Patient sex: F
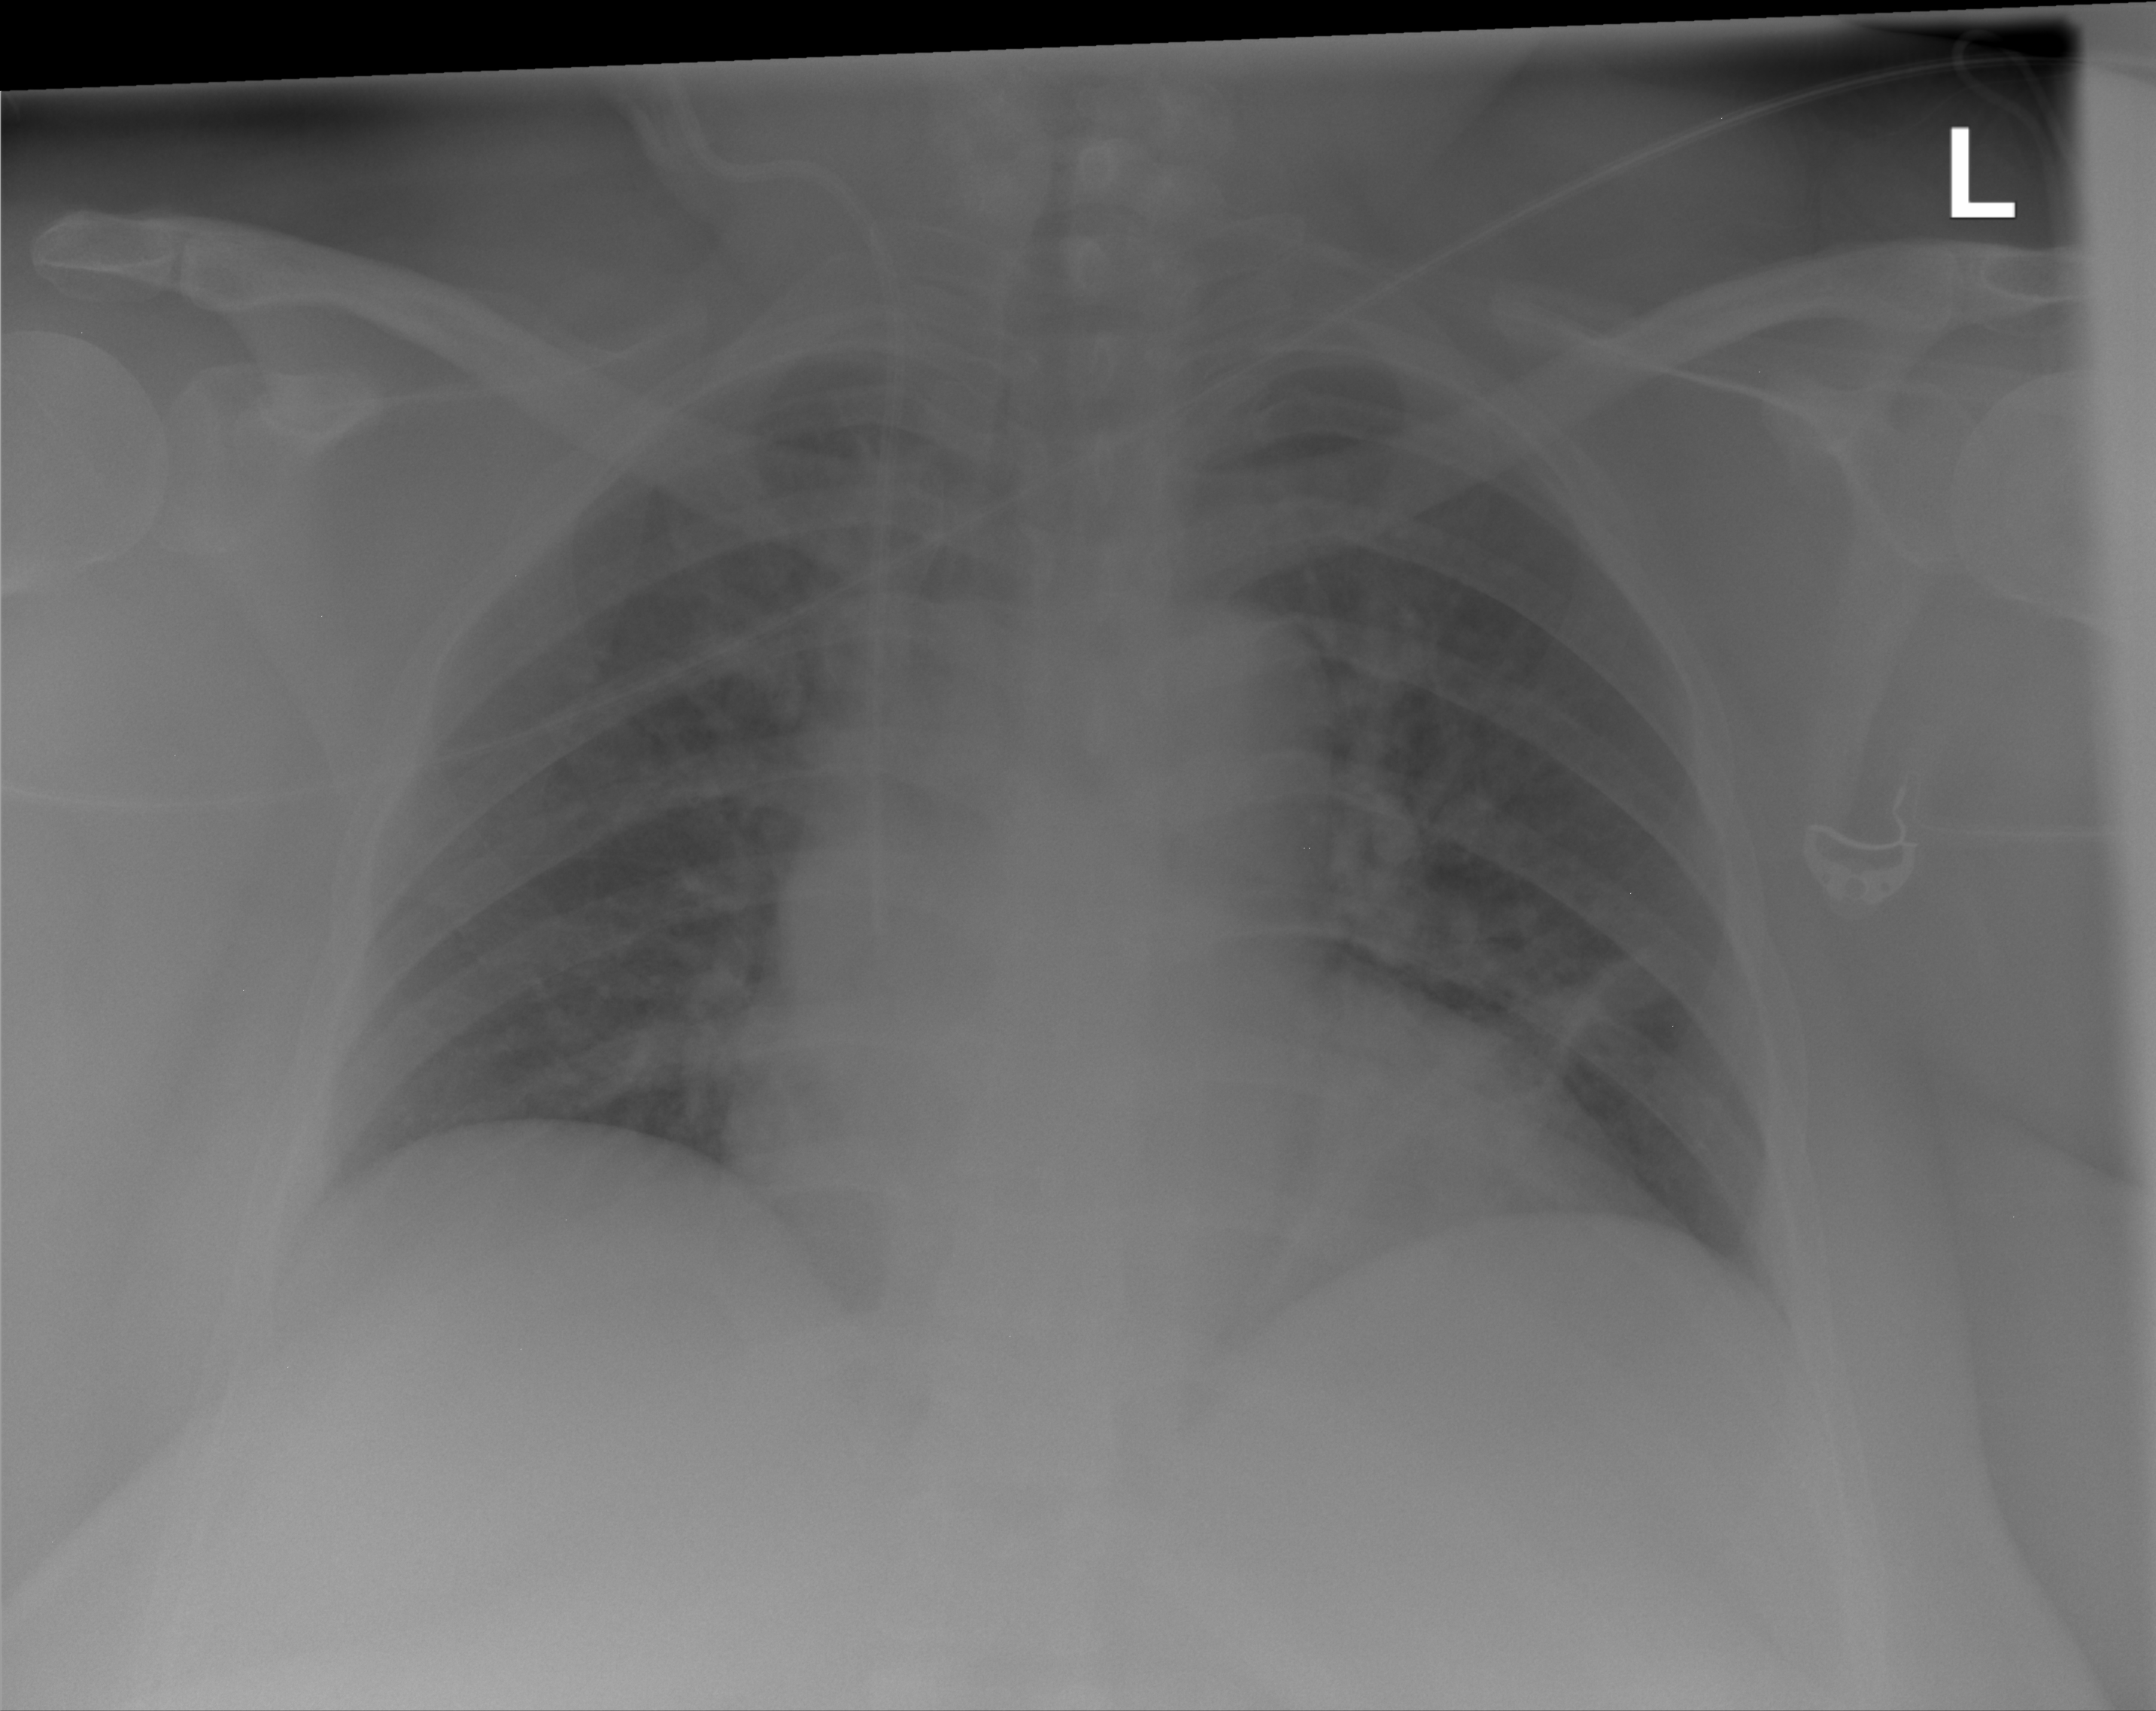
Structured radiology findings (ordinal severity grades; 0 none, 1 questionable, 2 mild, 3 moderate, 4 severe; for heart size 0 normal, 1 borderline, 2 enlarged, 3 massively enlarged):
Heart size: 1
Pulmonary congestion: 0
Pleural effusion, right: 0
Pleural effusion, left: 0
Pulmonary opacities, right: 0
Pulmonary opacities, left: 0
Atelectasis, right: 0
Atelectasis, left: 2